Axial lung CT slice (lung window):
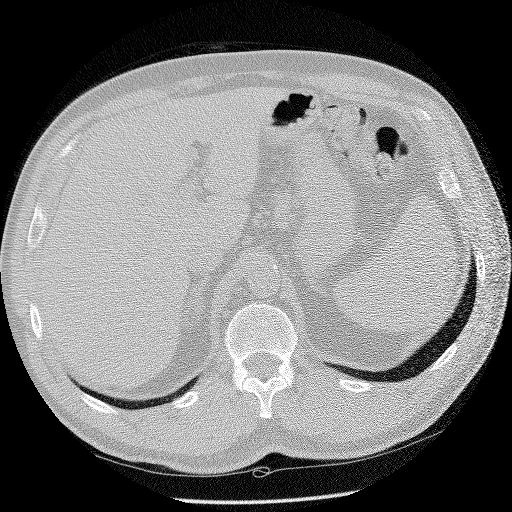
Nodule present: no